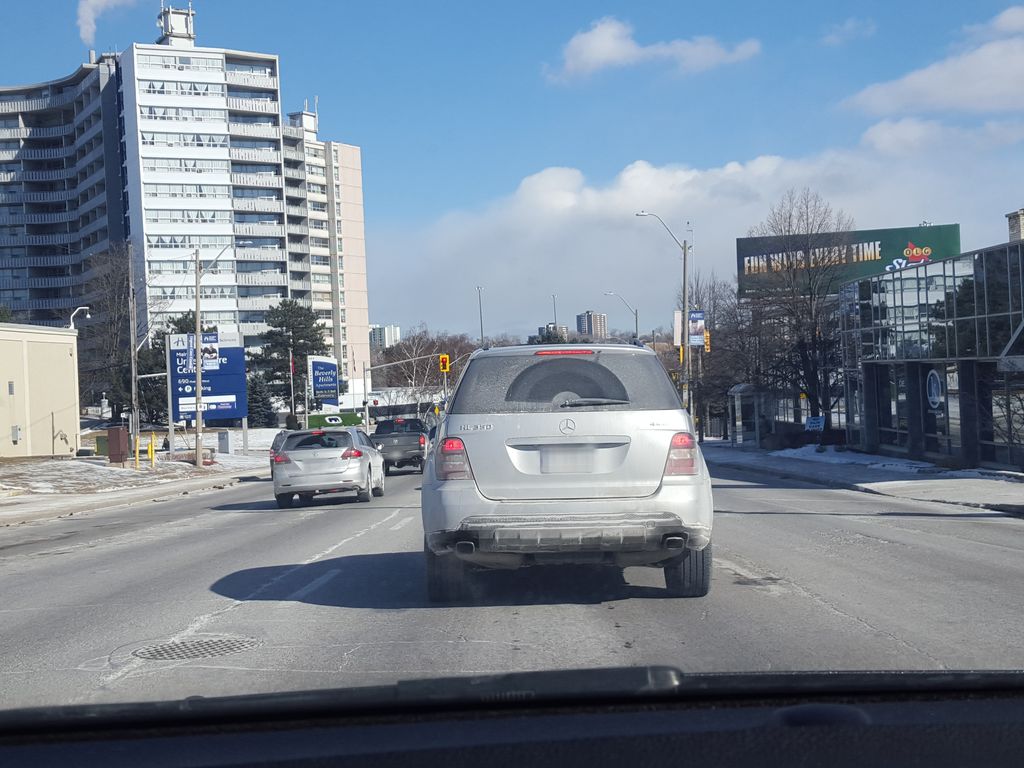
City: hamilton